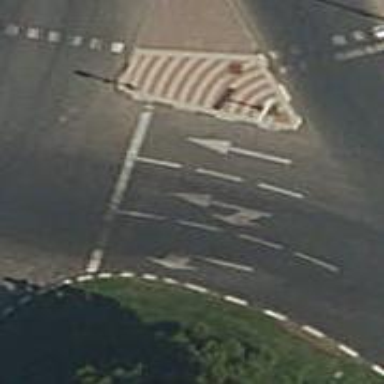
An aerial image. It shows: Road with traffic signals.